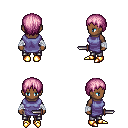
a pixel art fantasy rpg character, female body template, human, dark skin, chain tabard jacket, metal pants, pink plain hairstyle, white cloth bandages, gold boots, dagger, four views (front, back, left, right), 2x2 character sprite sheet, small pixel art, hard edges, no anti-aliasing